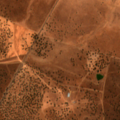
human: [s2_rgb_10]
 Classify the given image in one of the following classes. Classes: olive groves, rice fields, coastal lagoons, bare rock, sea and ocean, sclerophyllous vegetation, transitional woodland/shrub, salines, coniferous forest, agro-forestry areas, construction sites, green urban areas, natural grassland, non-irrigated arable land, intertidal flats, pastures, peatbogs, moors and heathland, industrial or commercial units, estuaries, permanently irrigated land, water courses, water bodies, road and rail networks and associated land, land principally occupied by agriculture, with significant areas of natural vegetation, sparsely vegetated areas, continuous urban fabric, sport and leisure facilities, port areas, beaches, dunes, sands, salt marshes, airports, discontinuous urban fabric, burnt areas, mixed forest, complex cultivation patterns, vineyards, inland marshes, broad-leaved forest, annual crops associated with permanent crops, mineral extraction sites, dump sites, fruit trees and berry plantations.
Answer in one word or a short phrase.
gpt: pastures, agro-forestry areas